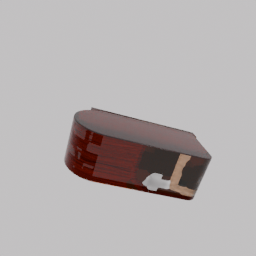
Label: electronics